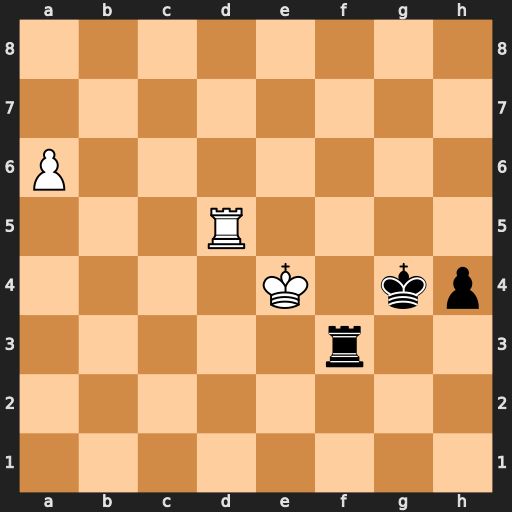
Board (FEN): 8/8/P7/3R4/4K1kp/5r2/8/8
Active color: w
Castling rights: -
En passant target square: -
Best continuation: Rg5+ Kxg5 Kxf3